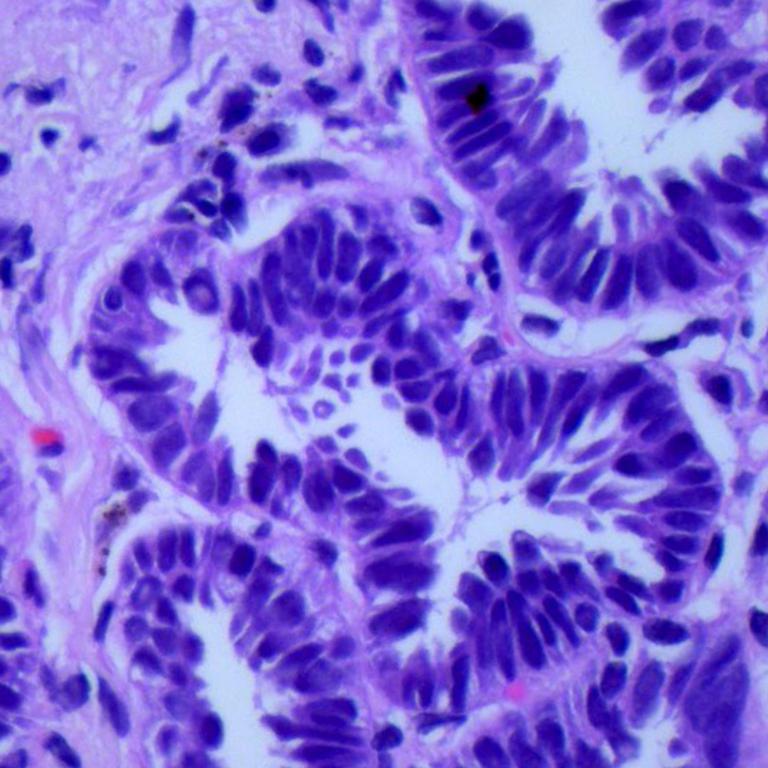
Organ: lung
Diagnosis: adenocarcinomas